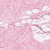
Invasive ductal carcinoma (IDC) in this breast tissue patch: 0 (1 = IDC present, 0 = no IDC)